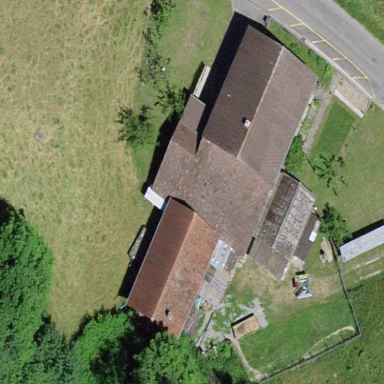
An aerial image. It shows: Farmyard area.